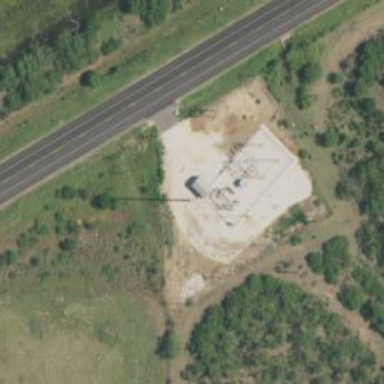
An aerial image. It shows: There is distribution substation enclosed by fence.